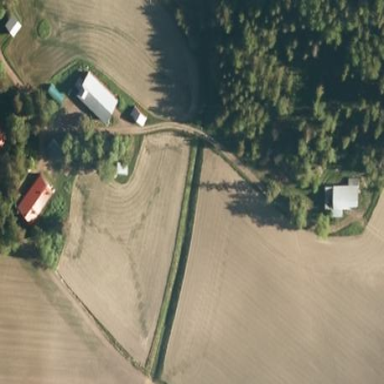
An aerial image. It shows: Farmyard area.